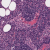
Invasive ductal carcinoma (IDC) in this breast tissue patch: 0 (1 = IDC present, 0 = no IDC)